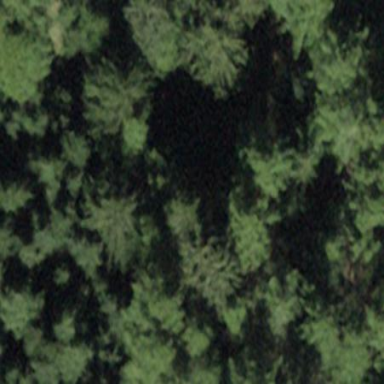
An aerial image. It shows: Forest area.